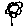
Label: flower